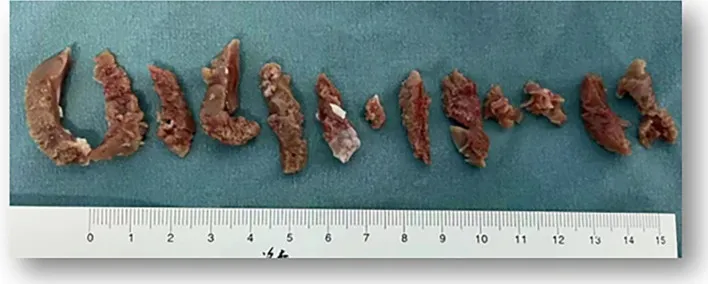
Myocardial tissue following 13 resections.
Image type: medical_photograph (skin_photograph)